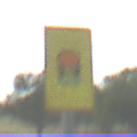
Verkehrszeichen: FahrzeugeMitWassergefaehrdenderLadungOhnePfeilsymbol
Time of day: MorningAfternoon
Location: Outdoor (Nature)
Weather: PartlyCloudy
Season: NotSpecified
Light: Natural